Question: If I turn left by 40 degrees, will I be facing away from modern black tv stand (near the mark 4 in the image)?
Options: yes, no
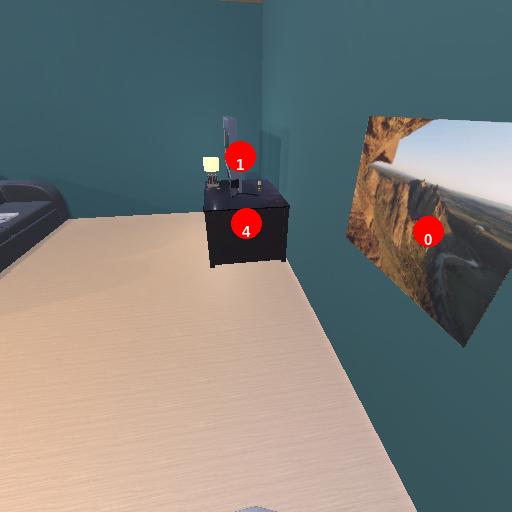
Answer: yes